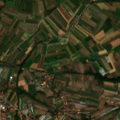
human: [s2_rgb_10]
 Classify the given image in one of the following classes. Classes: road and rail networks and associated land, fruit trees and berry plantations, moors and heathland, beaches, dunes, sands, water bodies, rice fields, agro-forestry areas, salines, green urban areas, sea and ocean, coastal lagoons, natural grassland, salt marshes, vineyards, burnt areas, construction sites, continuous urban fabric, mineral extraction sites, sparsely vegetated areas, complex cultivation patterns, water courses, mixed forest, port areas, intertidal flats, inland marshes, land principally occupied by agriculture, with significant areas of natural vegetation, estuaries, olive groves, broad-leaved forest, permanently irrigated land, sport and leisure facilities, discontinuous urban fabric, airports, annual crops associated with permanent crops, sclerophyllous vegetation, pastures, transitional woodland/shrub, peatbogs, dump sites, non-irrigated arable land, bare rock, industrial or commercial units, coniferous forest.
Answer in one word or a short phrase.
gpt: discontinuous urban fabric, non-irrigated arable land, complex cultivation patterns